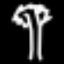
Label: palm tree